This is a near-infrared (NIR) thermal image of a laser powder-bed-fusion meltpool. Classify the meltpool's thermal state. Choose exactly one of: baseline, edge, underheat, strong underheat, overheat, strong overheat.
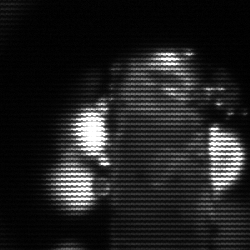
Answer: strong underheat